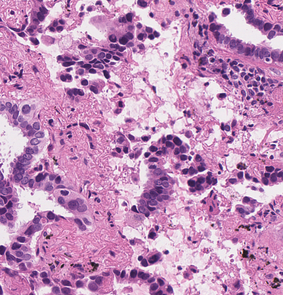
Tumor epithelial tissue: yes
Tumor-associated stroma tissue: yes
Normal tissue: no